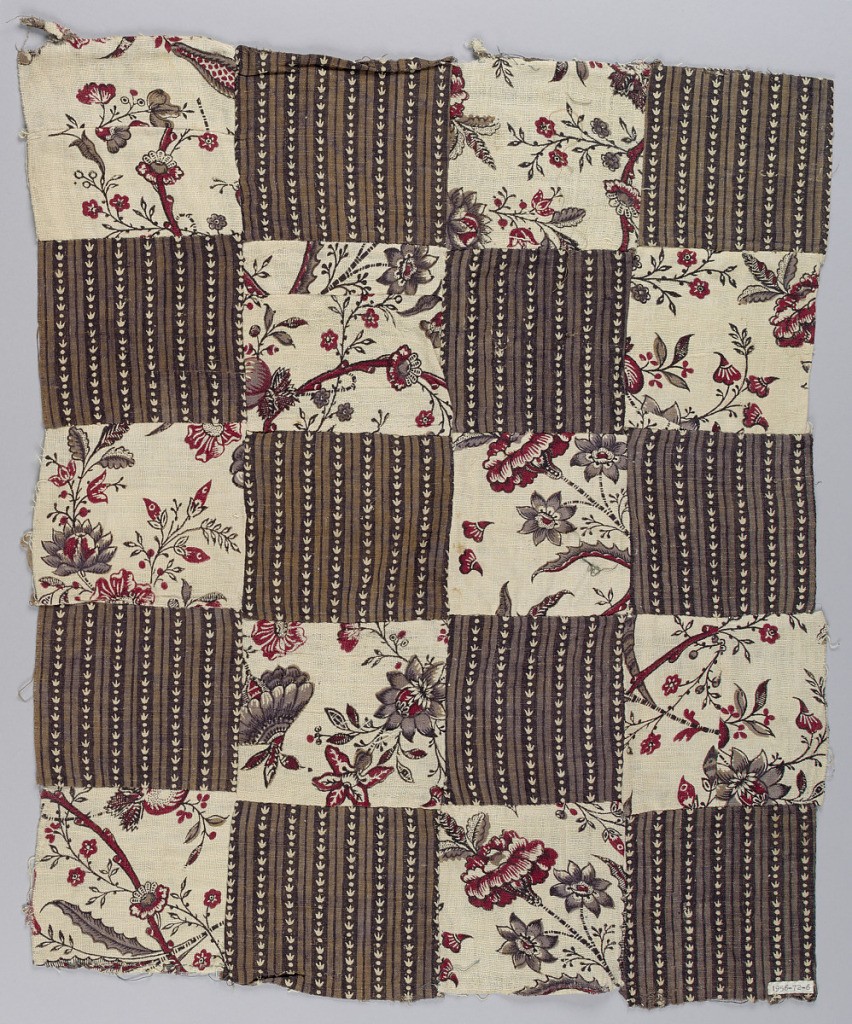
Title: Patchwork
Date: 19th century
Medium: cotton Technique: patchwork of printed fabric
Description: Piece of patchwork consisting of alternating patches made from two different fabrics, about 4 inches square. One fabric has flowers in red, dark brown and violet with black outlines for stems on a white ground. The other fabric has two shades of violet-brown in vertical stripes with a tiny flower head design reserved in white. Cotton is coarse and heavy.